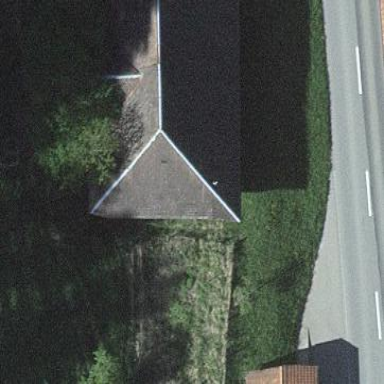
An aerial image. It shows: Residential building.